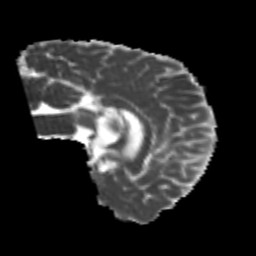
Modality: MD
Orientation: sagittal
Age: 24
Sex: male
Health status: healthy
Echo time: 0.074 s